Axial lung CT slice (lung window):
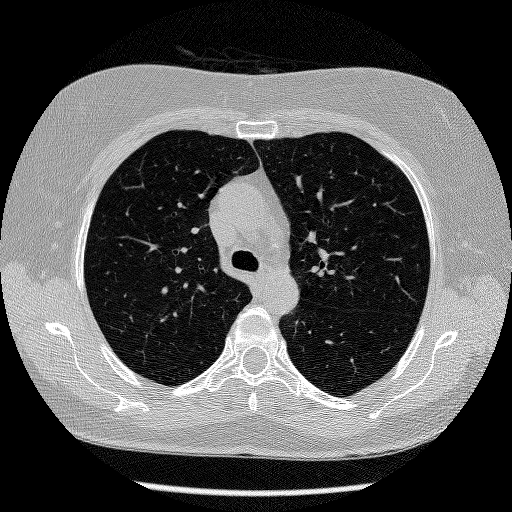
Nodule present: no